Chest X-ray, AP view. Patient: 49 years old, sex M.
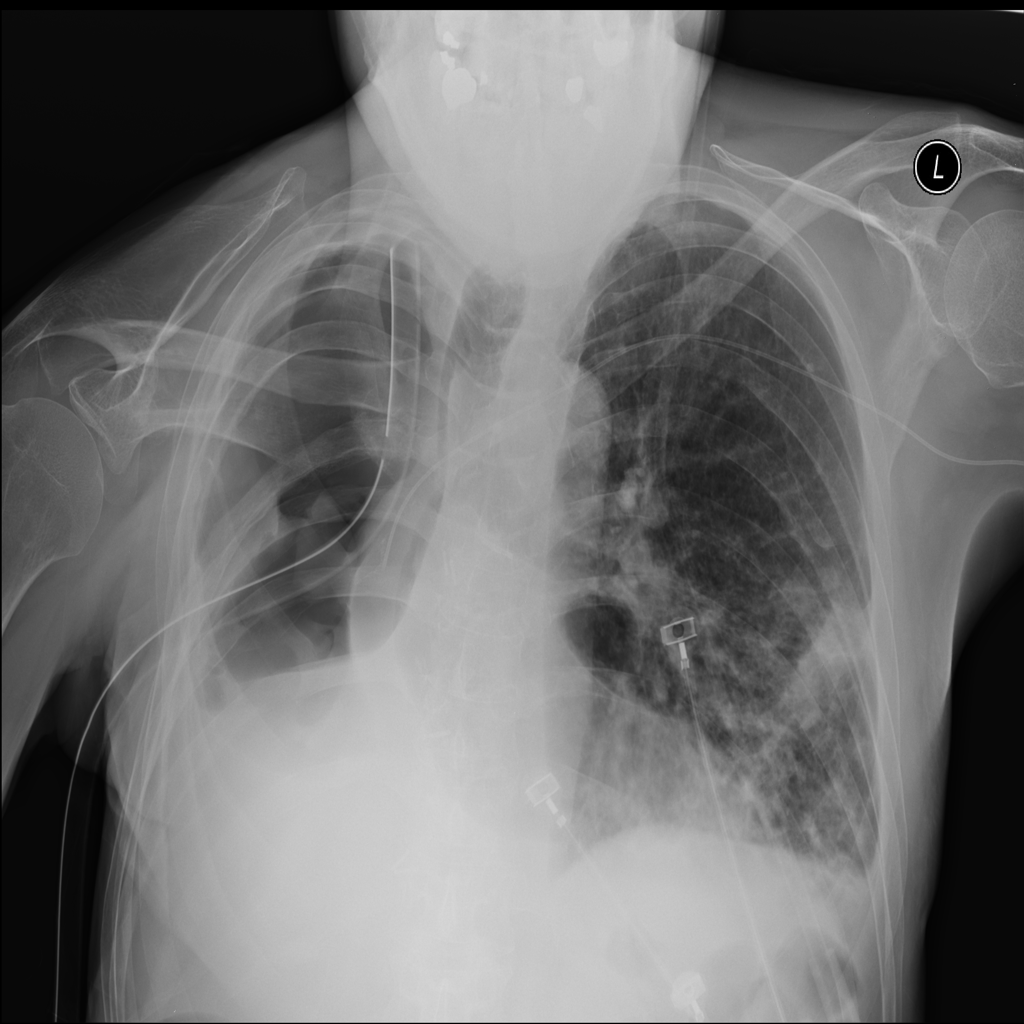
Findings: Infiltration